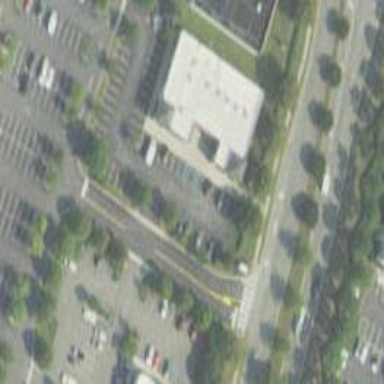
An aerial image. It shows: Parking area.